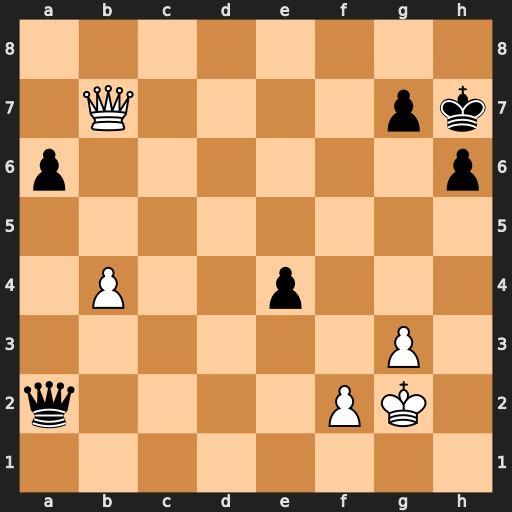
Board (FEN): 8/1Q4pk/p6p/8/1P2p3/6P1/q4PK1/8
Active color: w
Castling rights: -
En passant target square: -
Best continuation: Qxe4+ Kh8 Qa8+ Qg8 Qxa6